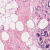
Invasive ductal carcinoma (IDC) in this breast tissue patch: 0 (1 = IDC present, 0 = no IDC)